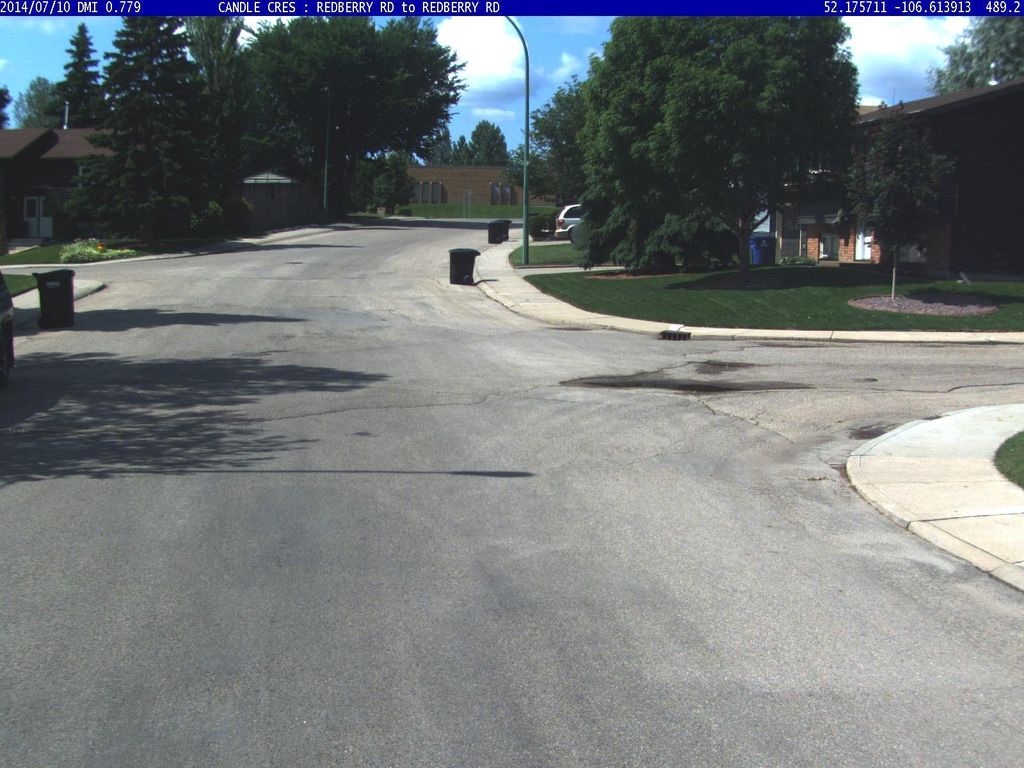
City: saskatoon